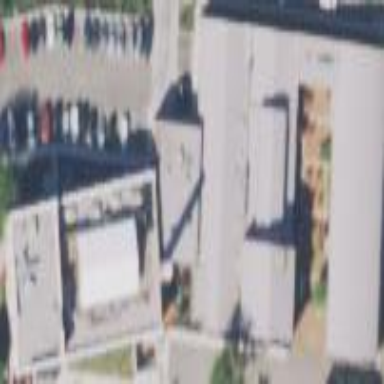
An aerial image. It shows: Building that houses food court.